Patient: sex F, age 43
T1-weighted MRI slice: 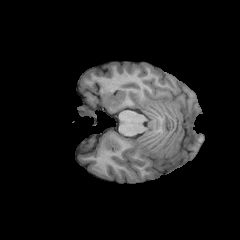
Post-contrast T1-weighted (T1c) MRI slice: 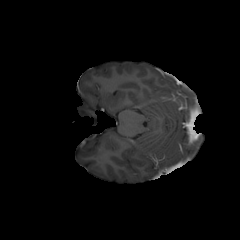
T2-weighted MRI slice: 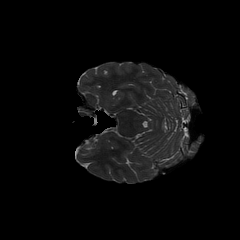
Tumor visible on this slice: no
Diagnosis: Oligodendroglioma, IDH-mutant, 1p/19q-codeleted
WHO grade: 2